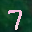
Label: 7